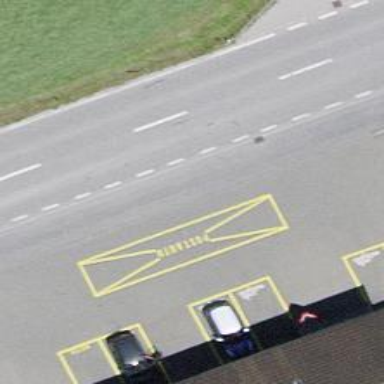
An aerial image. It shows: Public transport stop position.